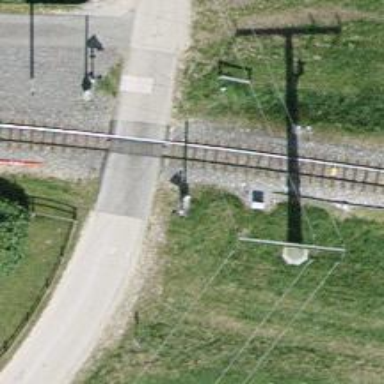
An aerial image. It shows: Level crossing at the railway with full barrier.